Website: crate-barrel
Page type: delivery-shipping
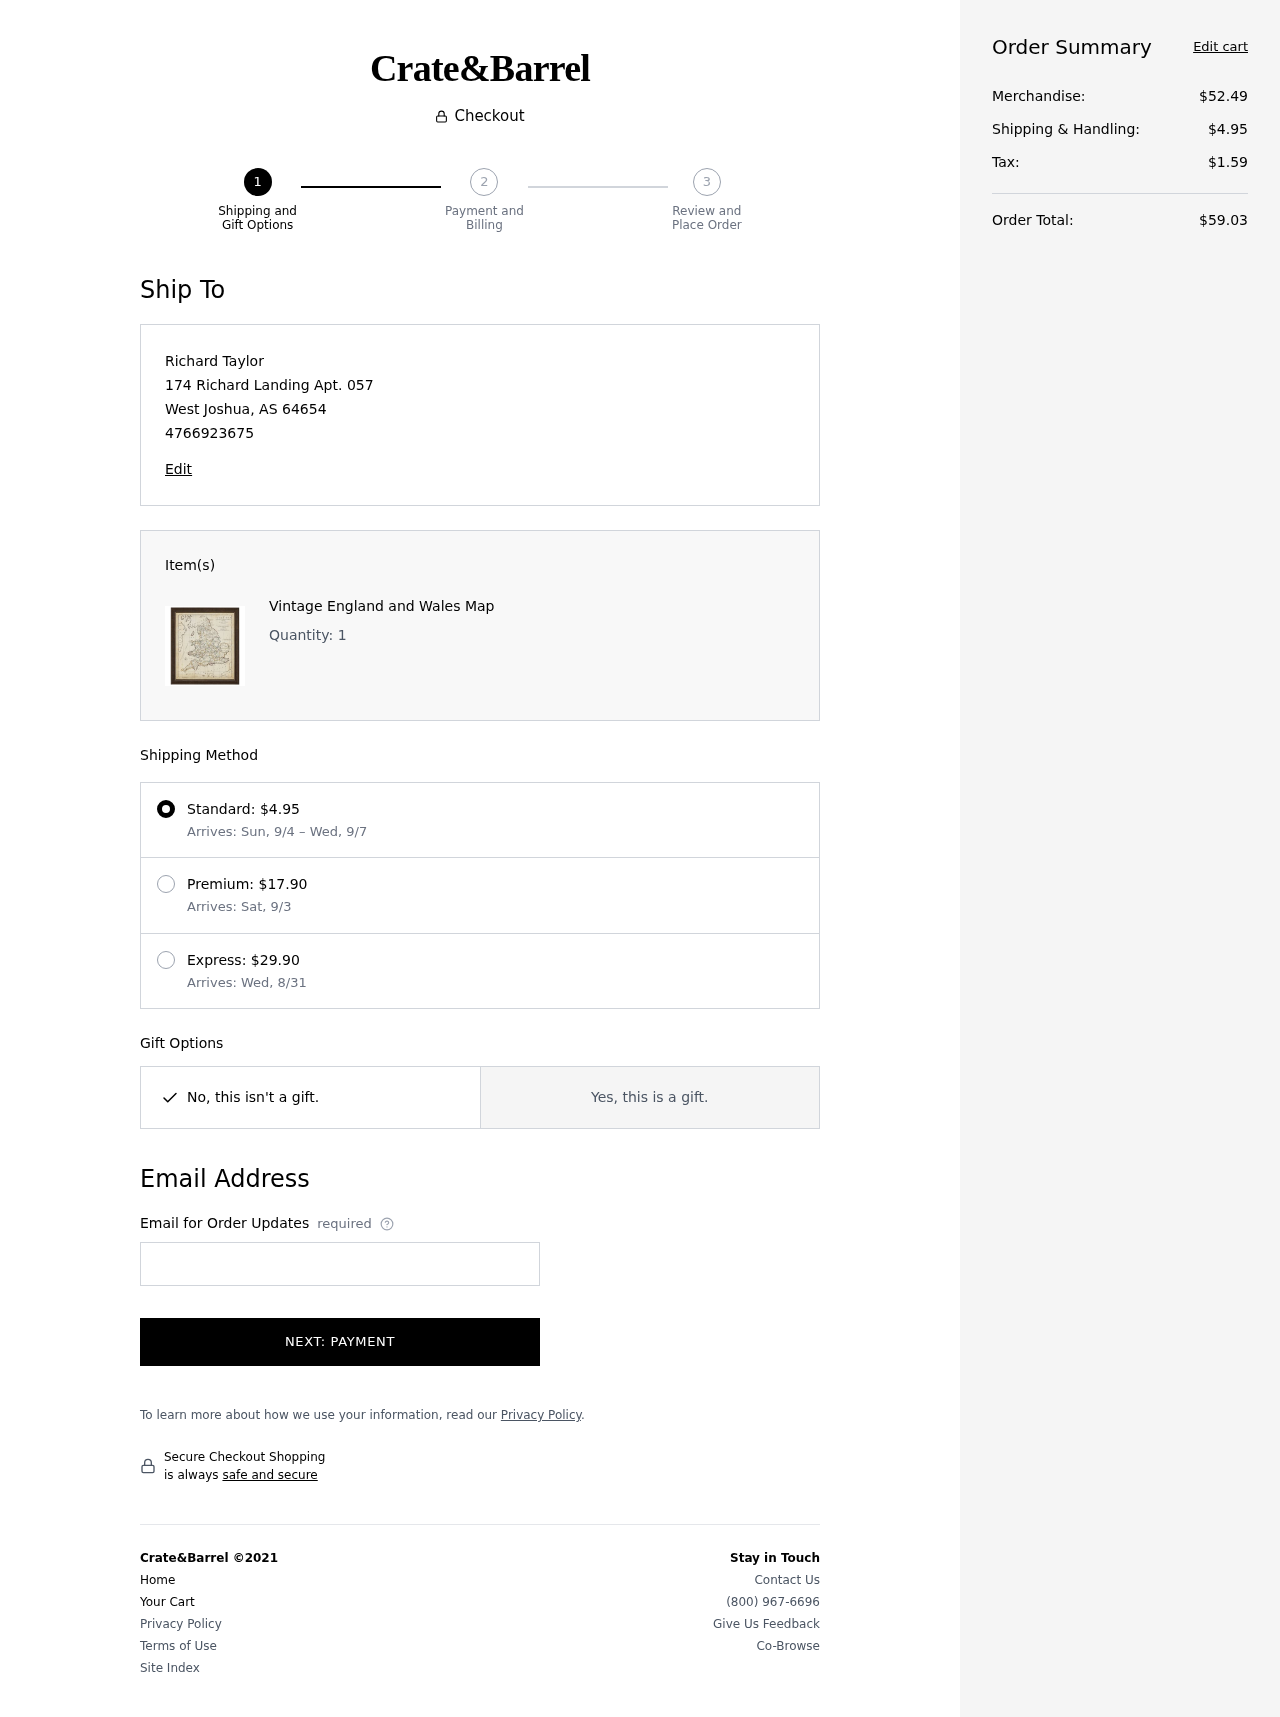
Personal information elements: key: PII_CITY
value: West Joshua
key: PII_EMAIL
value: richard.taylor@hotmail.com
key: PII_FULLNAME
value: Richard Taylor
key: PII_PHONE
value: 4766923675
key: PII_POSTCODE
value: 64654
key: PII_STATE_ABBR
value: AS
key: PII_STREET
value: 174 Richard Landing Apt. 057
Product elements: key: PRODUCT1_NAME
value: Vintage England and Wales Map
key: PRODUCT1_QUANTITY
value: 1
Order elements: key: ORDER_SHIPPING_COST
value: $4.95
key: ORDER_SHIPPING_DATE
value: Sun, 9/4
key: ORDER_DELIVERY_DATE
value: Wed, 9/7
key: ORDER_SHIPPING_COST2
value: $17.90
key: ORDER_DELIVERY_DATE2
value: Arrives: Sat, 9/3
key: ORDER_SHIPPING_COST3
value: $29.90
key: ORDER_DELIVERY_DATE3
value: Arrives: Wed, 8/31
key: ORDER_SUBTOTAL
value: $52.49
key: ORDER_TAX
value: $1.59
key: ORDER_TOTAL
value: $59.03